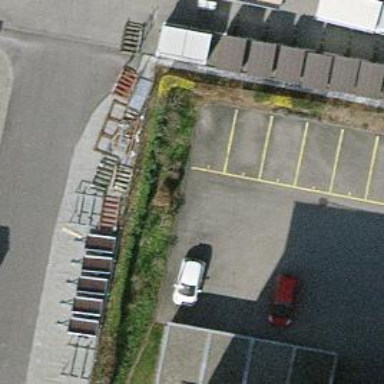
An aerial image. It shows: Parking aisle designated as service road.